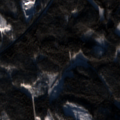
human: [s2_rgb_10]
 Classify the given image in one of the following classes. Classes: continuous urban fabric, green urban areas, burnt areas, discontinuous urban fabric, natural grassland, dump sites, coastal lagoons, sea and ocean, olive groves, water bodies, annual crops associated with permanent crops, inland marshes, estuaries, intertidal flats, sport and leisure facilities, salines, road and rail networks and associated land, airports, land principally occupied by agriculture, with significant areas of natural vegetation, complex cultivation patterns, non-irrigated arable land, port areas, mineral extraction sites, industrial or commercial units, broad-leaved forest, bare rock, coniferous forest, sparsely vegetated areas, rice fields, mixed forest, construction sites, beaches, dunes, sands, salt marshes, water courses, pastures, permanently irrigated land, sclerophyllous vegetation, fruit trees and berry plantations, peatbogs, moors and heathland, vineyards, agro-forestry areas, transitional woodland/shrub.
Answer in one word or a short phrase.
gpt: non-irrigated arable land, land principally occupied by agriculture, with significant areas of natural vegetation, coniferous forest, mixed forest, transitional woodland/shrub